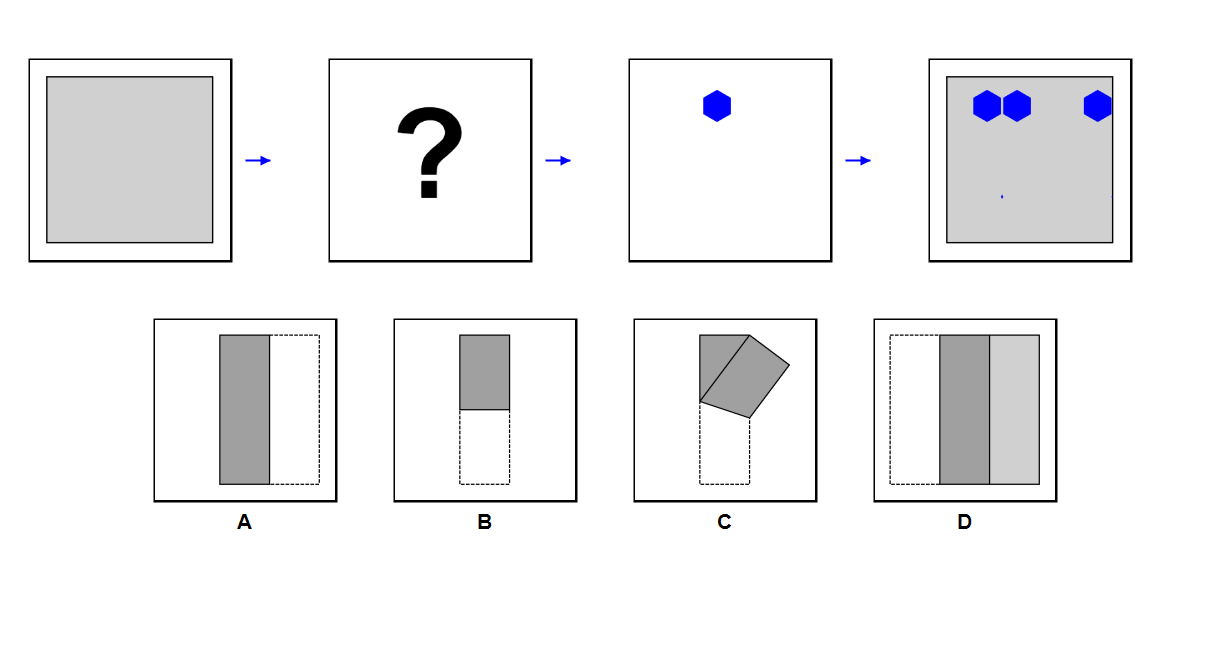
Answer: B